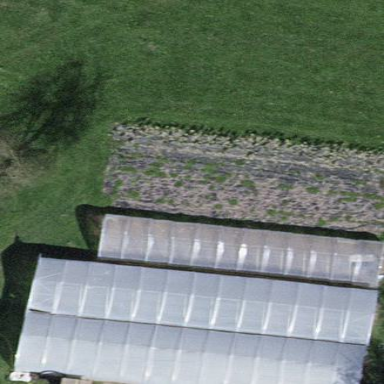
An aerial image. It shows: Area dedicated to greenhouse horticulture.